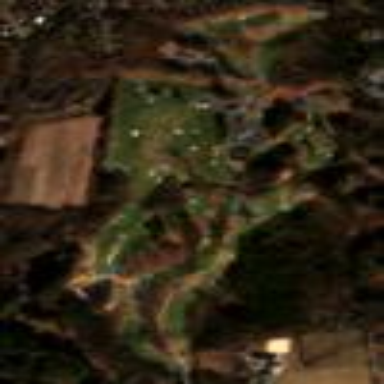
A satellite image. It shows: Golf course.